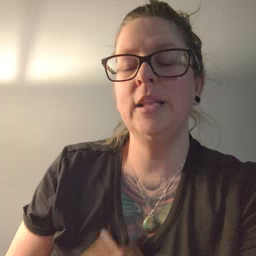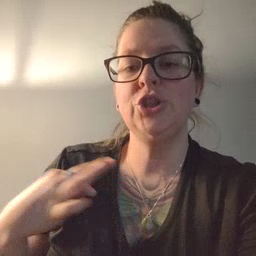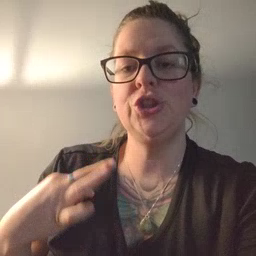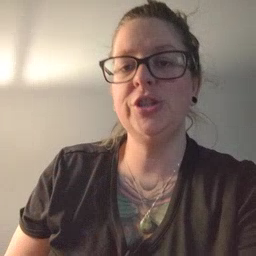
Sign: shirt